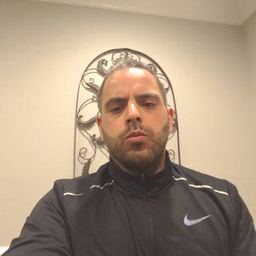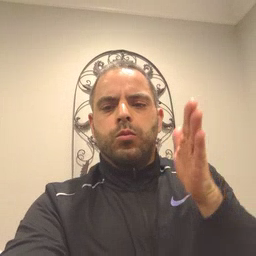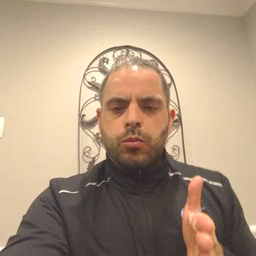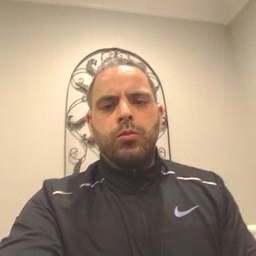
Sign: beside